Question:
The code i tried to do is
'''
create table article (
ArCode CHAR(5),
ArName VARCHAR(30) NOT NULL ,
Rate Number(8,2) ,
Quantity NUMBER(4) CHECK (Quantity>0) DEFAULT 0 ,
Class CHAR(1)
);
'''
I couldn't solve the first condition and so i am getting right parenthesis missing for final condition
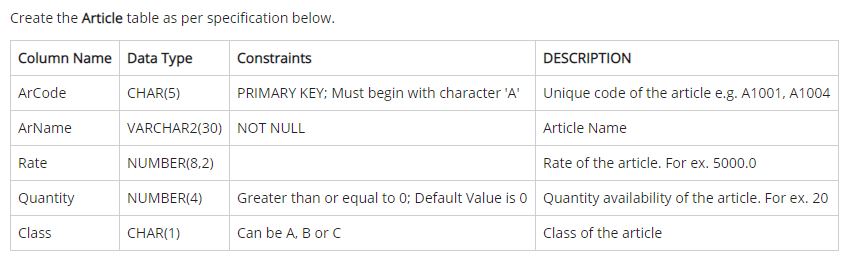
Answer: I would translate your requirement as follows:
'''
CREATE TABLE article (
ArCode CHAR(5) PRIMARY KEY CHECK(ArCode like 'A%'),
ArName VARCHAR(30) NOT NULL,
Rate NUMERIC(8,2),
Quantity NUMERIC(4) DEFAULT 0 CHECK (Quantity >= 0),
Class CHAR(1) CHECK(Class in ('A', 'B', 'C'))
);
'''
Changes to your original code:
- you want 'NUMERIC' rather than 'NUMBER'- 'ArCode' must be declared as 'PRIMARY KEY', and needs a check constraint to enfore the "Must begin with A" requirement- the check constraint on 'Quantity' should allow '0' value (that's the default!)- 'Class' needs a check constraint on the list of allowed values